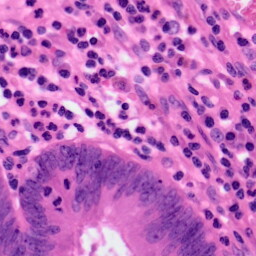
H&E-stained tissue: Colon